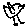
Label: bird